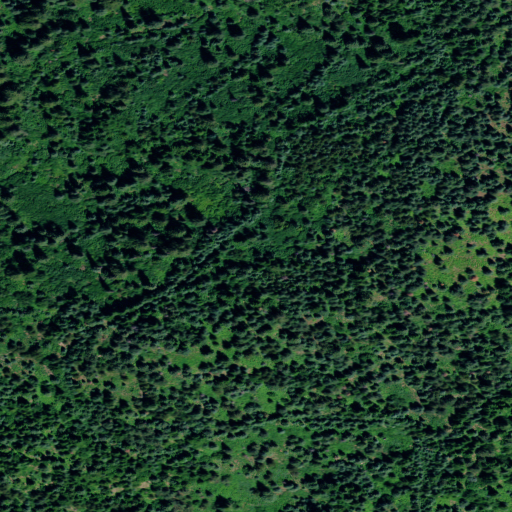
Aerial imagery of mountain in Idaho named Jungle Point containing only evergreen forest